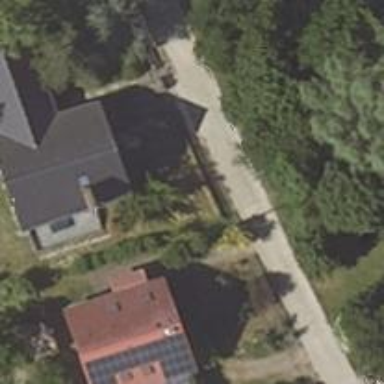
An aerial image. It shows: Driveway leading to service road.